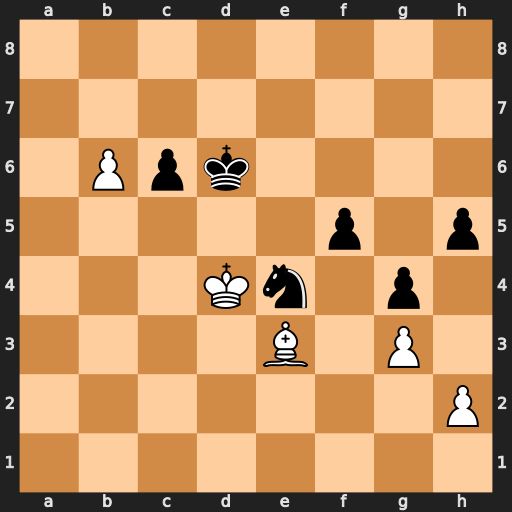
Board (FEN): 8/8/1Ppk4/5p1p/3Kn1p1/4B1P1/7P/8
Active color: w
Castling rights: -
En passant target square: -
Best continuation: Bf4+ Kd7 b7